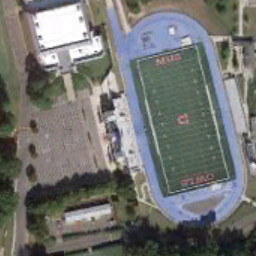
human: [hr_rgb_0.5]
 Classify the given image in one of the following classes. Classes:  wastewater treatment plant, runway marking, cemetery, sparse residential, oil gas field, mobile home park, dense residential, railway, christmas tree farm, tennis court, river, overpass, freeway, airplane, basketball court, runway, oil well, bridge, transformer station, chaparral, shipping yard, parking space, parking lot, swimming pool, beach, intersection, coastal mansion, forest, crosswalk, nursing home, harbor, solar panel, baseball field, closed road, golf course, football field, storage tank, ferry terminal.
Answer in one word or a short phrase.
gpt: football field